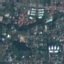
Label: Residential